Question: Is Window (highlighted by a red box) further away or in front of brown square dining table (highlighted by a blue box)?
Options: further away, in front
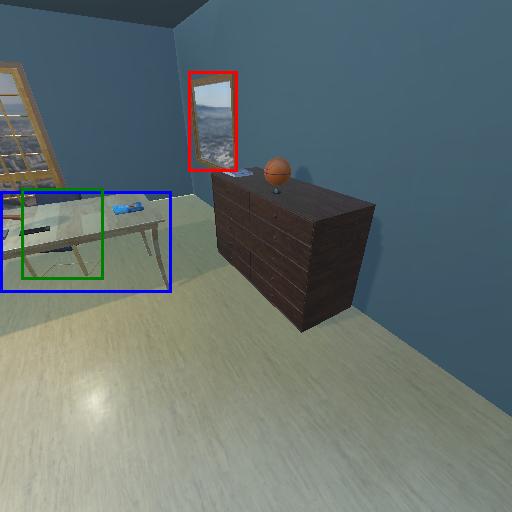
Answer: further away